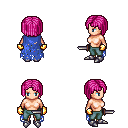
a pixel art fantasy rpg character, female body template, human, light skin, blue tattered cape, teal pants, pink pageboy hairstyle, gold gloves, metal boots, dagger, four views (front, back, left, right), 2x2 character sprite sheet, small pixel art, hard edges, no anti-aliasing